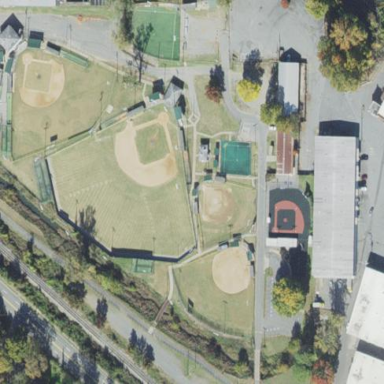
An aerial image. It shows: Baseball pitch for leisure land activities.